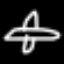
Label: airplane